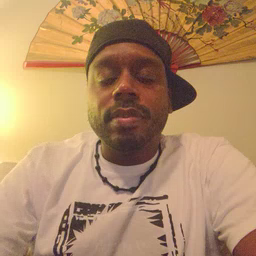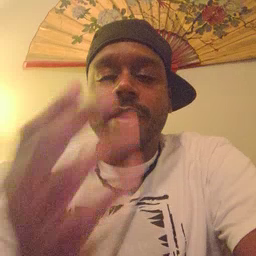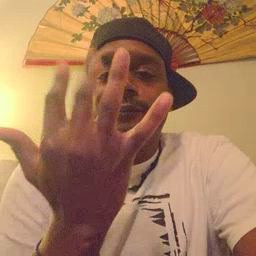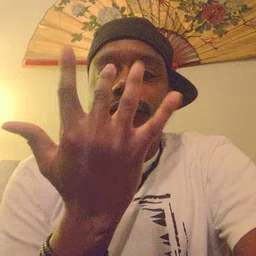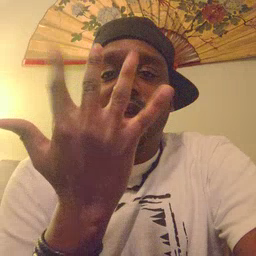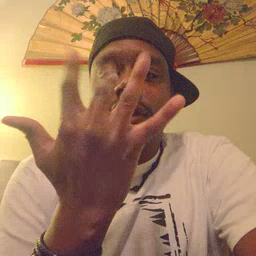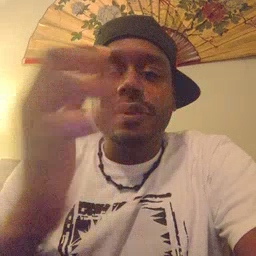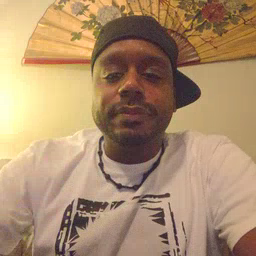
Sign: finger